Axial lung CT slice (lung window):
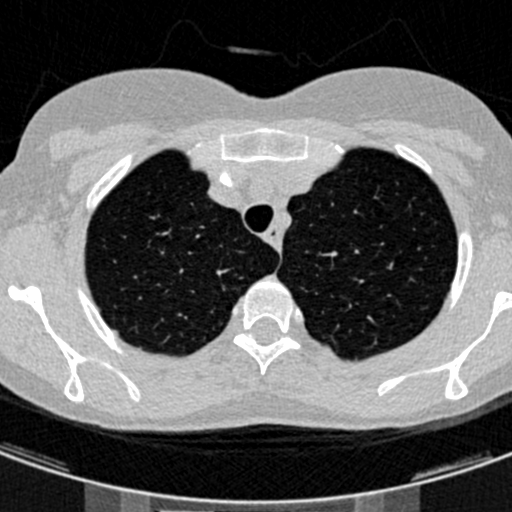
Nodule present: no